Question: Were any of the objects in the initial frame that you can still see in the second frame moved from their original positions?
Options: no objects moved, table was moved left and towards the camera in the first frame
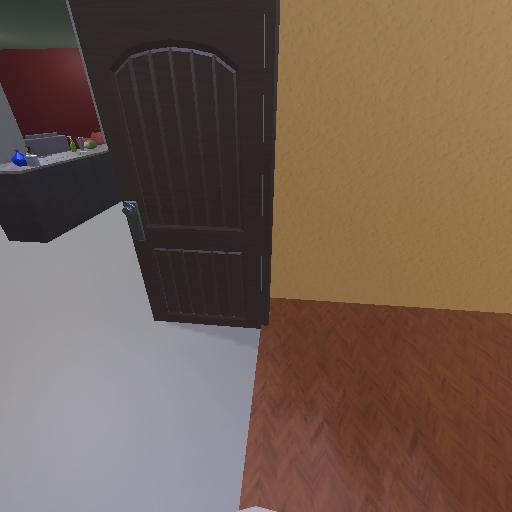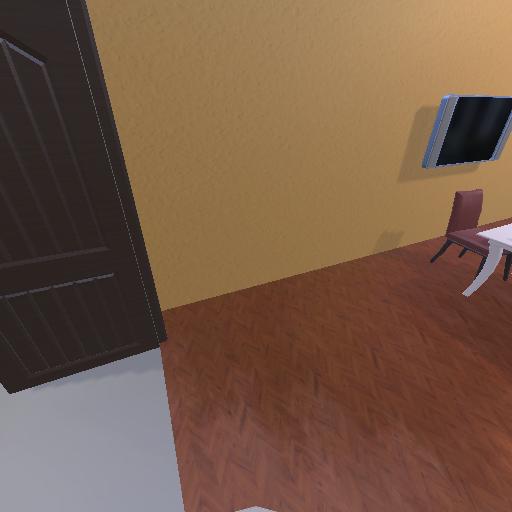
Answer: no objects moved